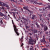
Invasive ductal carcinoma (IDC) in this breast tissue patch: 1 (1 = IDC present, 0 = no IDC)